高一 · 代数
某工厂 8 年来某产品总产量 $y$ 与时间 $\mathrm{t}$ 年的函数关系如下图, 则:

(1) 前 3 年总产量增长速度增长速度越来越快;

(2) 前 3 年中总产量增长速度越来越慢;

(3)第 3 年后，这种产品停止生产;

(4)第 3 年后, 这种产品年产量保持不变.

以上说法中正确的是
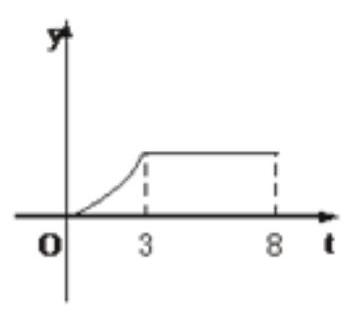
答案: (1)(3)
解析:

由函数图象可知

在区间 $[0,3]$ 上,图象图象凹陷上升的,表明年产量增长速度越来越快;

在区间 $(3,8]$ 上,如果图象是水平直线,表明总产量保持不变,即年产量为 0 .

$\therefore$ (1) (3)正确

故答案为:(1)(3)